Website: ulta-beauty
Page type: customer-info-address
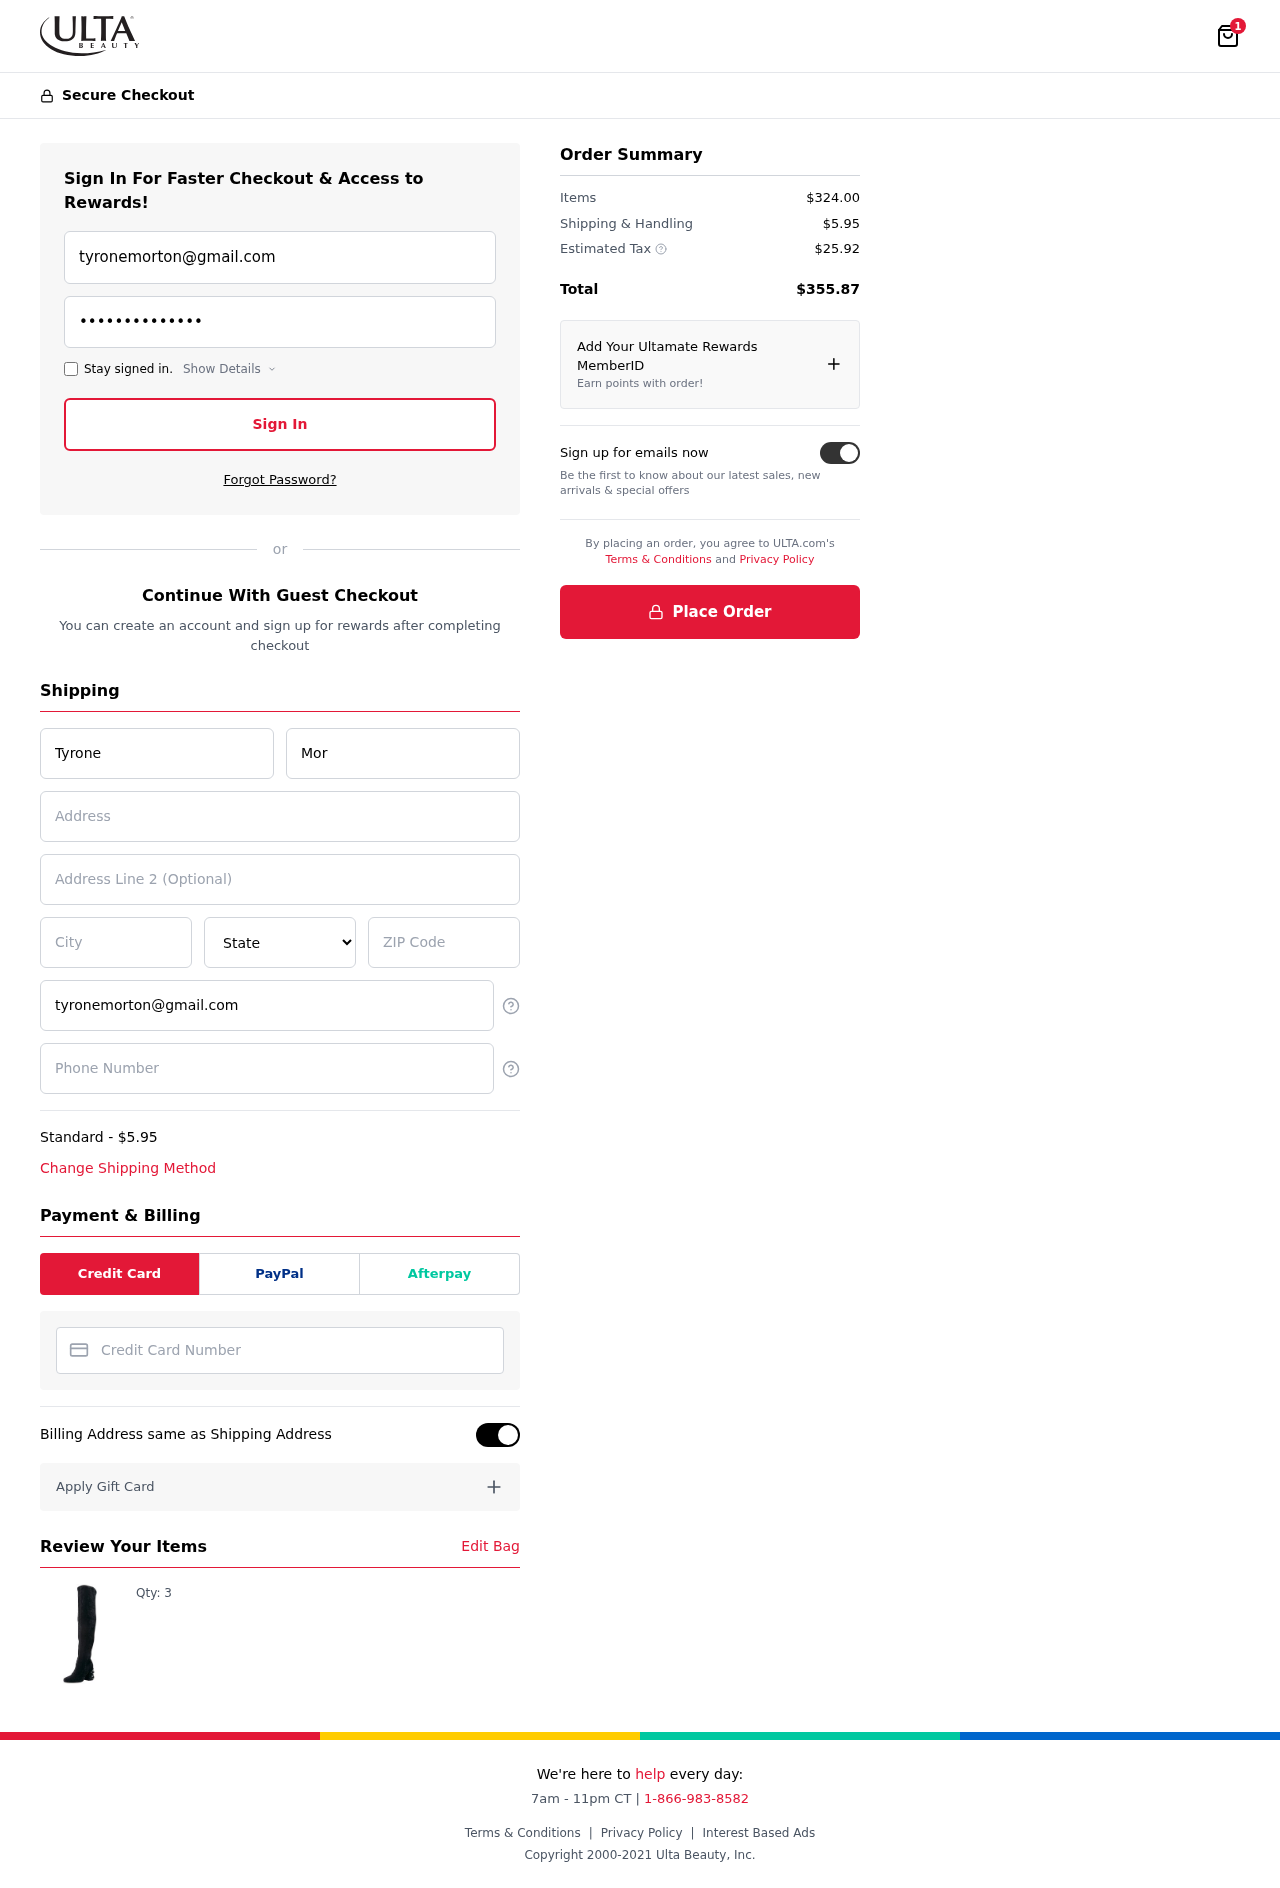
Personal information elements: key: PII_CARD_NUMBER
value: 3781 5344 8009 812
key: PII_CITY
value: New Dawnland
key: PII_EMAIL
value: tyronemorton@gmail.com
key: PII_FIRSTNAME
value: Tyrone
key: PII_LASTNAME
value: Morton
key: PII_PHONE
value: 9023008474
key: PII_POSTCODE
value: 89012
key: PII_STATE
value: Oklahoma
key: PII_STREET
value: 8059 Lin Valley Suite 035
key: PII_STREET2
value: Apt. 028
Product elements: key: PRODUCT1_QUANTITY
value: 3
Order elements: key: ORDER_NUM_ITEMS
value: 1
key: ORDER_SHIPPING_COST
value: $5.95
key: ORDER_ITEMS_TOTAL
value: $324.00
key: ORDER_SHIPPING_COST2
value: $5.95
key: ORDER_TAX
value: $25.92
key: ORDER_TOTAL
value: $355.87